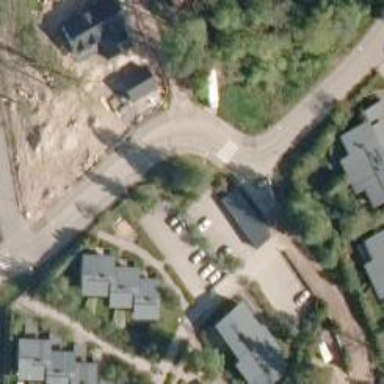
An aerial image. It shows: Uncontrolled crossing on the road.